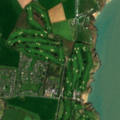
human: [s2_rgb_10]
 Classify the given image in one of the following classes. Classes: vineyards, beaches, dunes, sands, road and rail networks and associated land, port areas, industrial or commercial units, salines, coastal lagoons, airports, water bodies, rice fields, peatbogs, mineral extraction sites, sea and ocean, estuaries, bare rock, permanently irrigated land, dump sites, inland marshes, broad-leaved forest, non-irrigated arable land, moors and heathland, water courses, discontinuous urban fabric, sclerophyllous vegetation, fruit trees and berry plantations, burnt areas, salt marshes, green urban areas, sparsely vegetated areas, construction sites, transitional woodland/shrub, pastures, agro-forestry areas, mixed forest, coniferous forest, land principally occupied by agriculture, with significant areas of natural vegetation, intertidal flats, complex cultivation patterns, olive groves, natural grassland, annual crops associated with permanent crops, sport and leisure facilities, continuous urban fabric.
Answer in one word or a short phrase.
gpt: sport and leisure facilities, non-irrigated arable land, pastures, sea and ocean